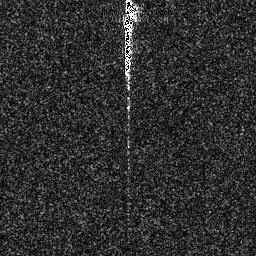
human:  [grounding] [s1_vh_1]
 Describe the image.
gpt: In the satellite image, there is  <ref>1 medium ship </ref> <box>[[46, 0, 54, 29, 0]]</box> located at top.